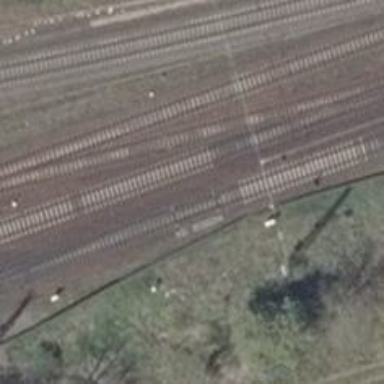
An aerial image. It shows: Railway switch.